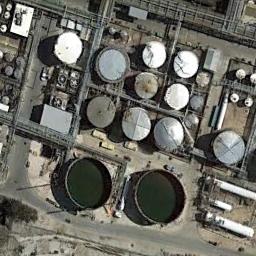
Label: storage tanks